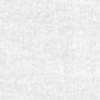
Label: no_change